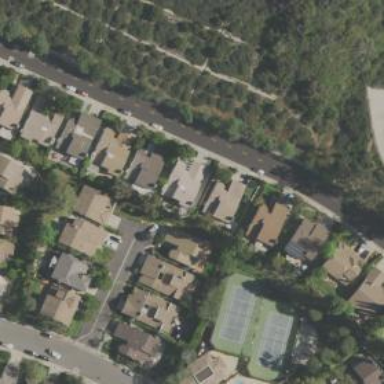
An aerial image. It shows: Residential alleyway.